Interaction volume radius: 5 \u00c5
Interaction volume height: 15 \u00c5
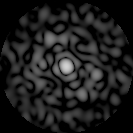
Disorder parameter: 0.8464